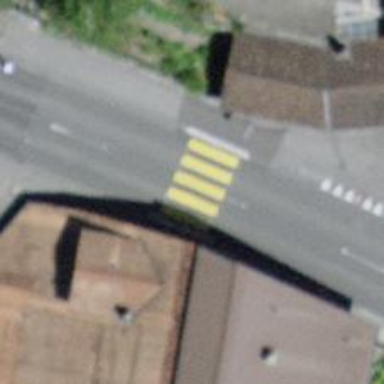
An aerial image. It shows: Uncontrolled zebra crossing on the road.